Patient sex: F
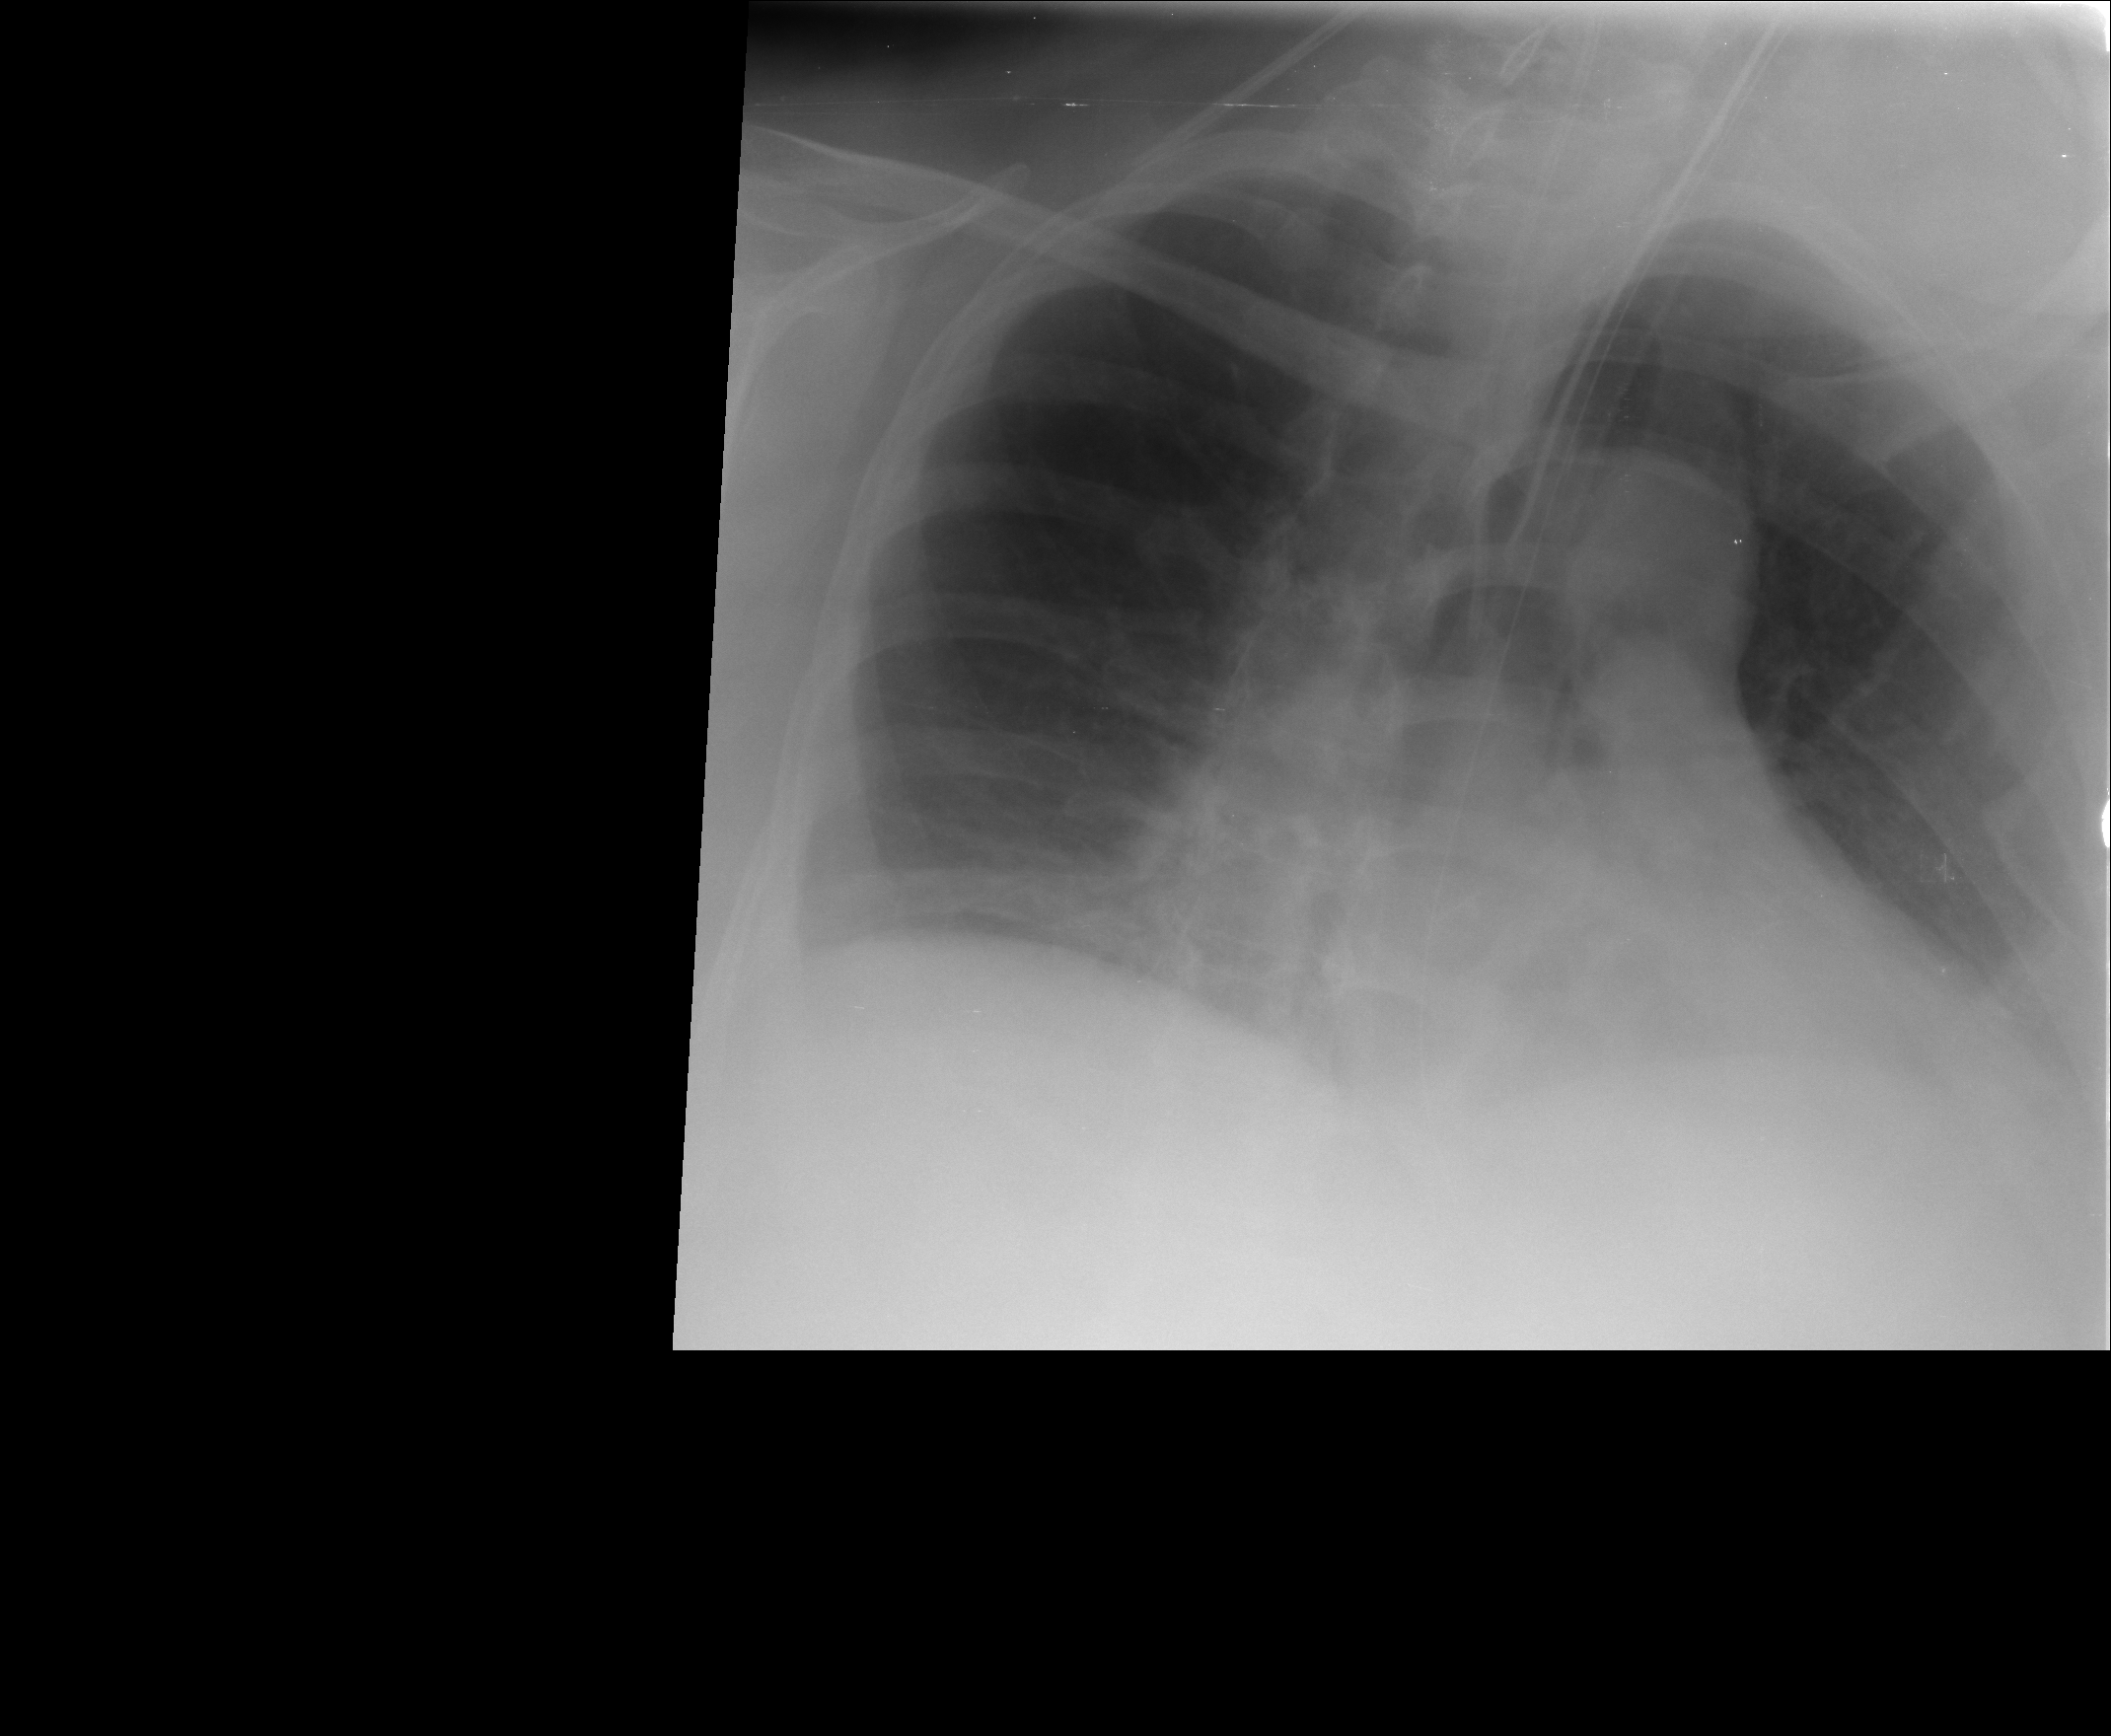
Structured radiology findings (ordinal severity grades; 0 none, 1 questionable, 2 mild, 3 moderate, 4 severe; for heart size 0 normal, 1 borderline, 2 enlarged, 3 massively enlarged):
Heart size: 0
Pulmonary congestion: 0
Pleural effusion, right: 0
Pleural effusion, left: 0
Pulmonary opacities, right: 0
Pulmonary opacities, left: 0
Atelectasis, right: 2
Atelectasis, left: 2